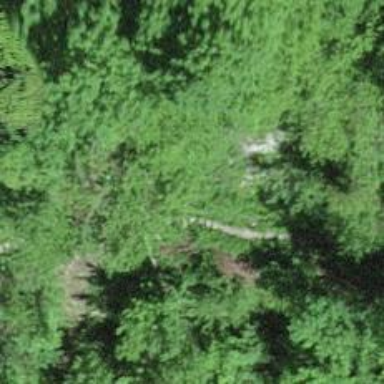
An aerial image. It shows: Path with excellent trail visibility on the ground.